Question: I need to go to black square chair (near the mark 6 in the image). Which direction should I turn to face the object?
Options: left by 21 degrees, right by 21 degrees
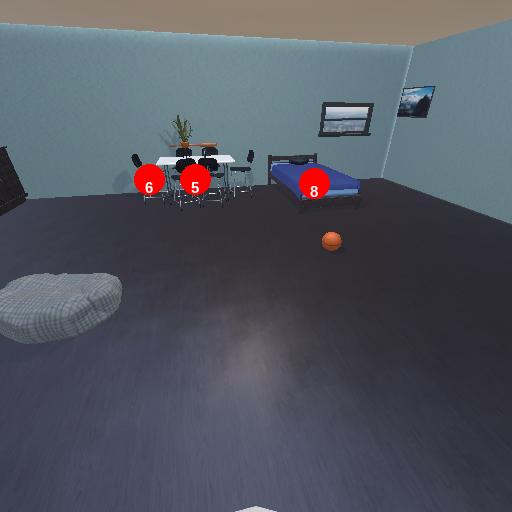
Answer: left by 21 degrees